Question: I'm using the <URL>*x1'.
I want to create a <URL> random variable 'y = ex' and plot its PDF. I think I can use the histogram function to do this:
'''
N = 10^5; %// sample
x1 = randn(N,1);
m = 0; %// mean of x1
sigma = 1; %// variance of x1
x = m + sigma.*x1; %// create x
y = exp(x);
figure;
hist(y);
'''
and here is the diagram I get:

I think that my result is wrong but I don't know how to fix it.
Thank you so much! :)
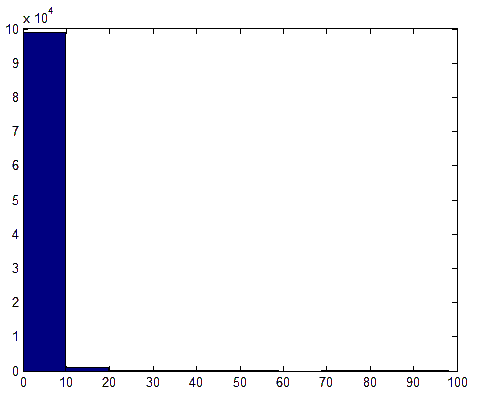
Answer: The <URL> > 0' and not vanishing.
If you want to compare your pdf plot to those of e.g., the <URL>, you will need to ignore the tail.
'''
bins = linspace(0,5,500);
n = hist( y, bins );
bar( bins(1:end-1), n(1:end-1)/N ); axis([0 bins(end-1) 0 1]); % discard last bin that has the "tail"
'''